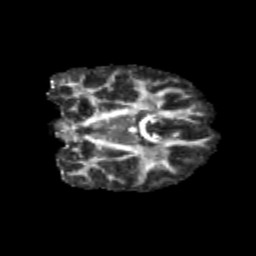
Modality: FA
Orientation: coronal
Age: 10
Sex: male
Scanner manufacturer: siemens
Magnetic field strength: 3 T
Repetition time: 3.8 s
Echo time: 0.07 s